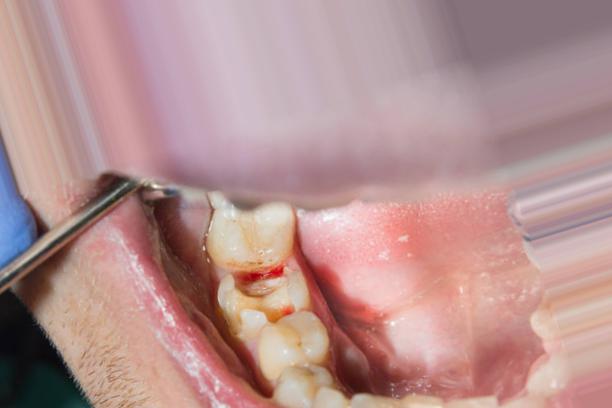
Condition: Caries